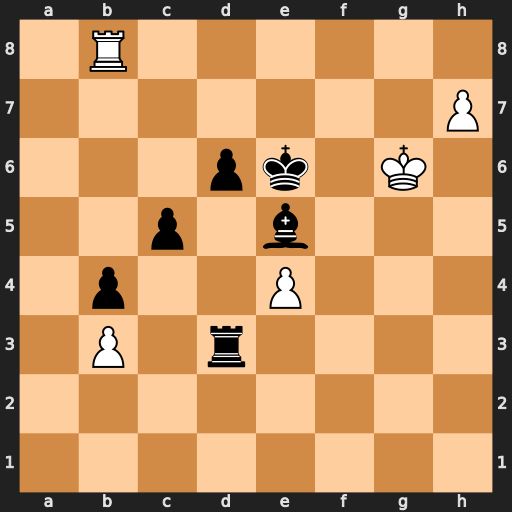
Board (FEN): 1R6/7P/3pk1K1/2p1b3/1p2P3/1P1r4/8/8
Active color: w
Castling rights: -
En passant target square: -
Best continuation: Re8+ Kd7 Rxe5 dxe5 h8=Q